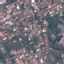
Label: Residential